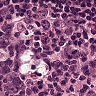
Metastatic tissue present: no